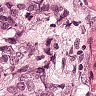
Metastatic tissue present: yes